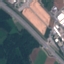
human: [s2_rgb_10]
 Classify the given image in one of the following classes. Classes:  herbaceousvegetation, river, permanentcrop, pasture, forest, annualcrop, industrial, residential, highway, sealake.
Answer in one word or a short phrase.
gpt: Highway